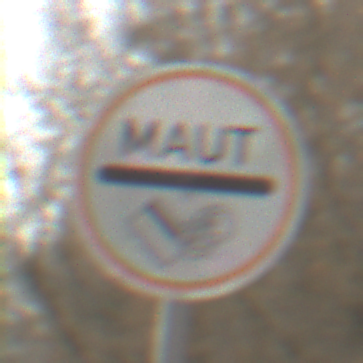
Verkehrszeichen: MautflichtigeStrecke
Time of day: MorningAfternoon
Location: Outdoor (Nature)
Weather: PartlyCloudy
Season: Winter
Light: Natural